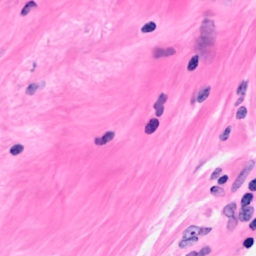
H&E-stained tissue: Breast